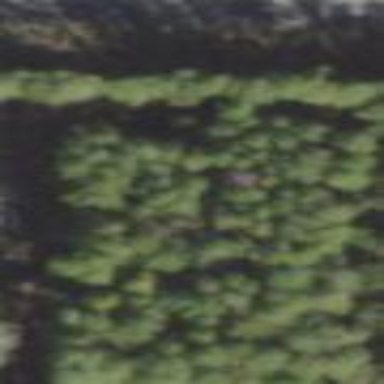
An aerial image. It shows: Forest dominated by needle-leaved trees.